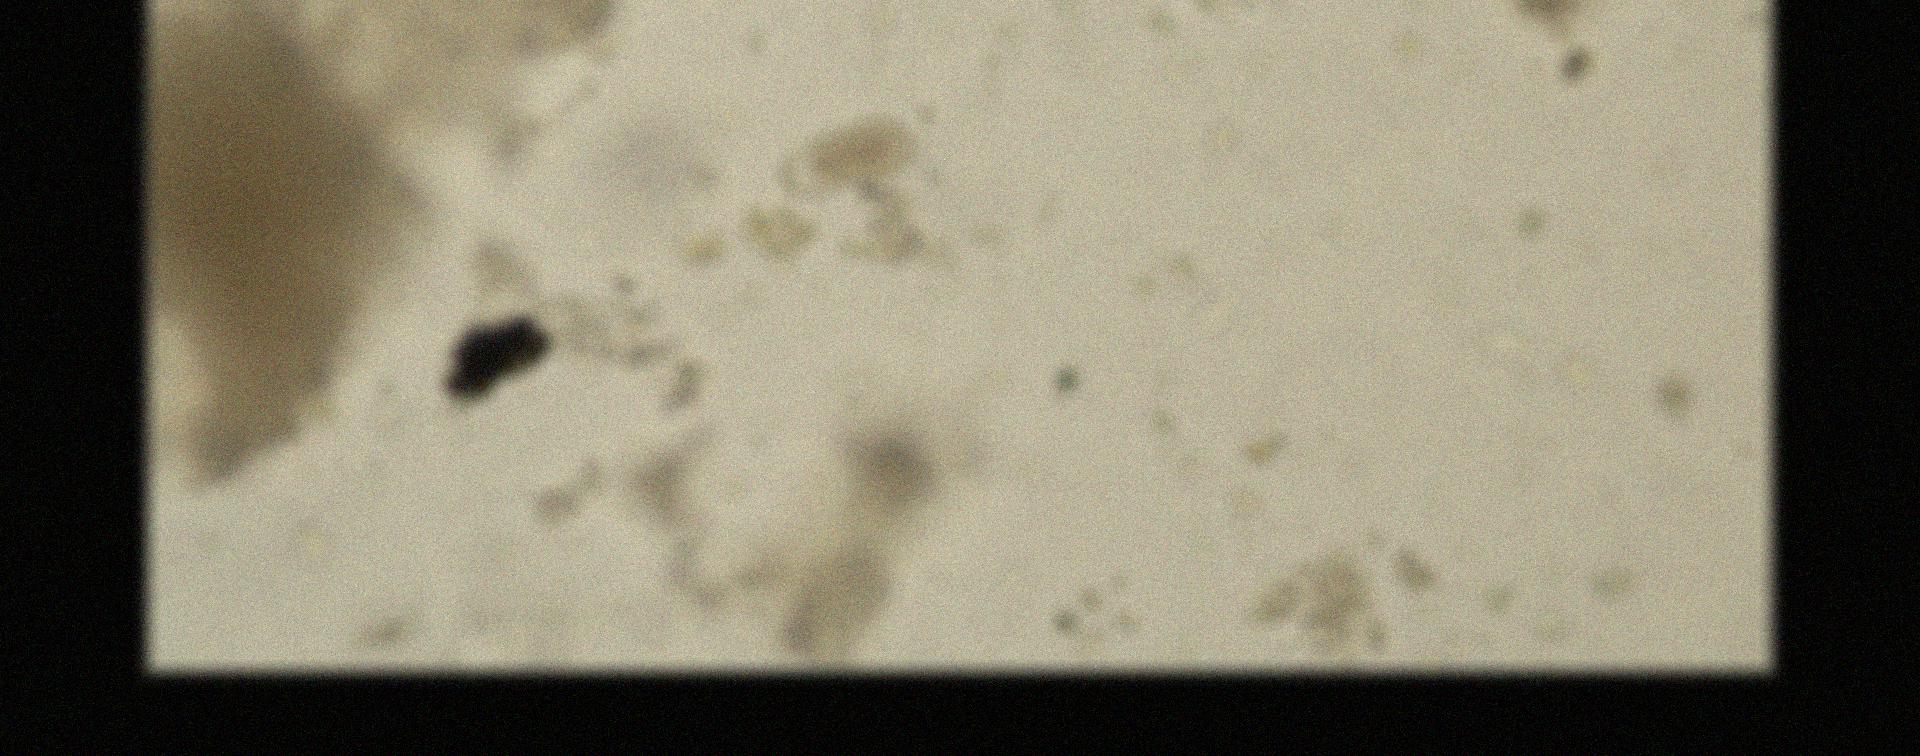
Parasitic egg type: Capillaria philippinensis